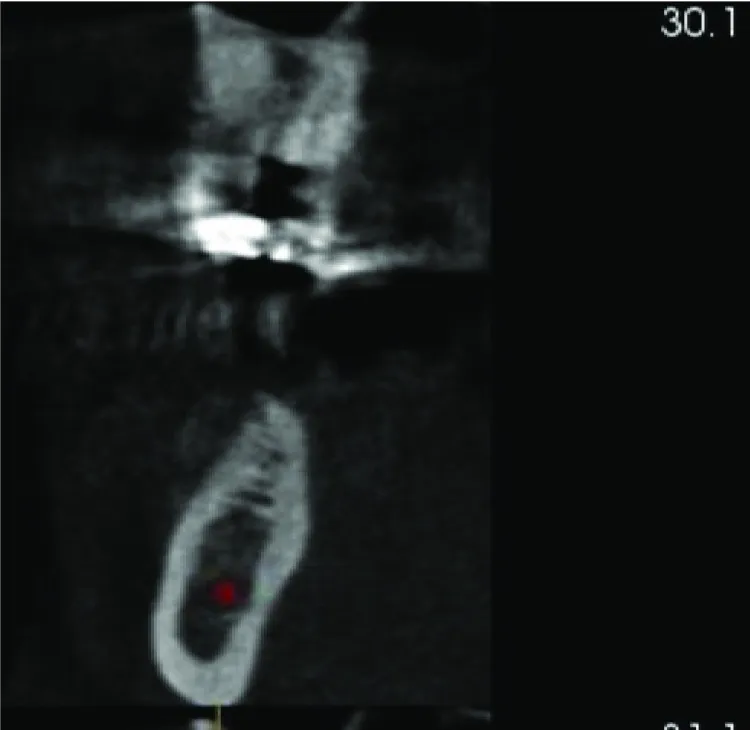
CBCT showing insufficient bone width #46.
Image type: radiology (ct)